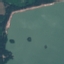
Land use / land cover: SeaLake